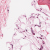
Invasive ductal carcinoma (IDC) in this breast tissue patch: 0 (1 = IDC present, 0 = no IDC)